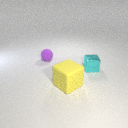
large yellow rubber cube to the left of small cyan metal cube